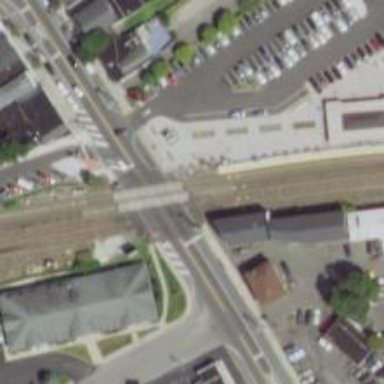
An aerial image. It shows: Crossing for the railway.